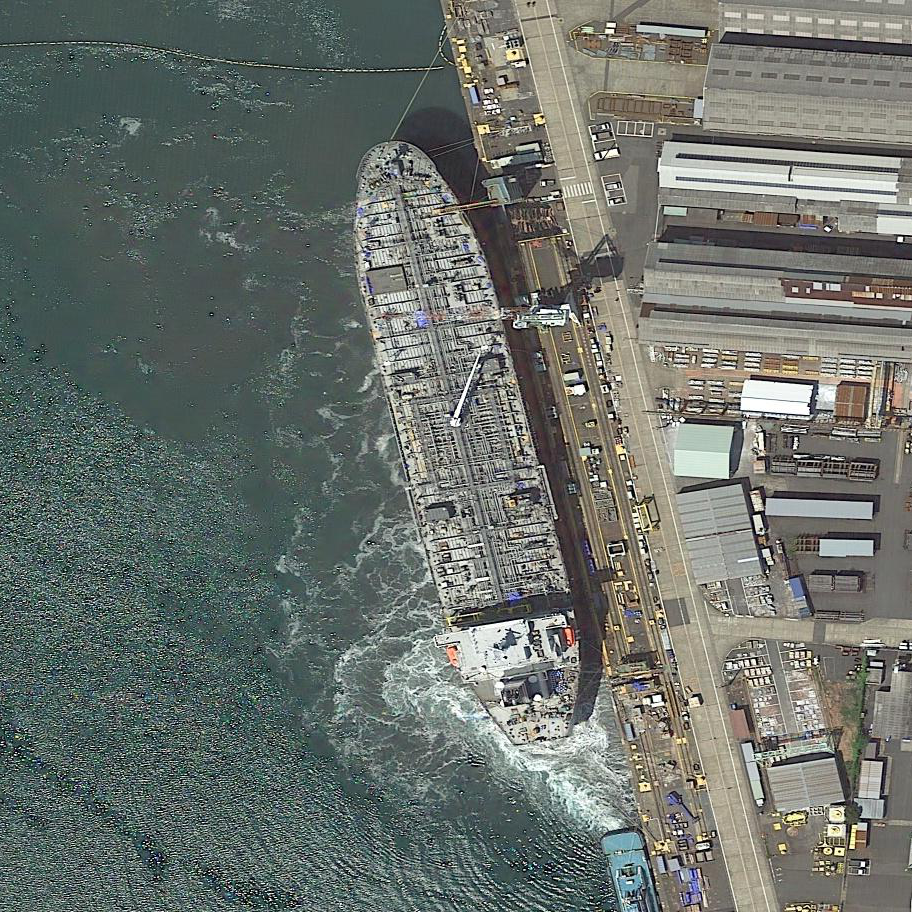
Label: civil